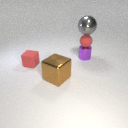
large gray metal sphere above small purple metal cylinder